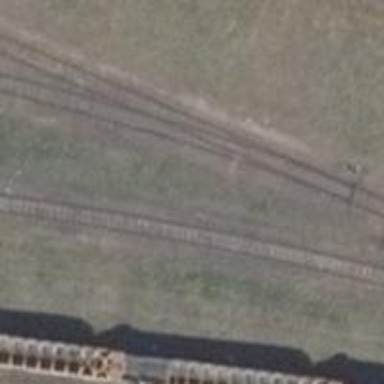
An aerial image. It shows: Railway switch.